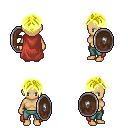
a pixel art fantasy rpg character, female body template, human, tanned skin, maroon cape, teal pants, gold parted hairstyle, shield, four views (front, back, left, right), 2x2 character sprite sheet, small pixel art, hard edges, no anti-aliasing